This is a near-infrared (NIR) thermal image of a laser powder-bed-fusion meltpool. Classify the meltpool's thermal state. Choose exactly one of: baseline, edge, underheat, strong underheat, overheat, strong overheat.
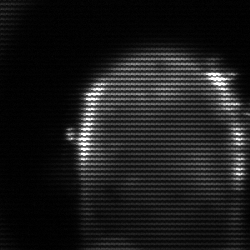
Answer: baseline